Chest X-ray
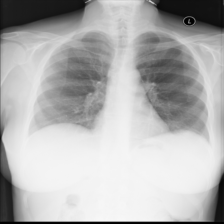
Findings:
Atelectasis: negative
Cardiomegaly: negative
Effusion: negative
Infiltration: positive
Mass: negative
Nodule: negative
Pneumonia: negative
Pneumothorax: negative
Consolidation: negative
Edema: negative
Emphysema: negative
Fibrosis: negative
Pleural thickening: negative
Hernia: negative